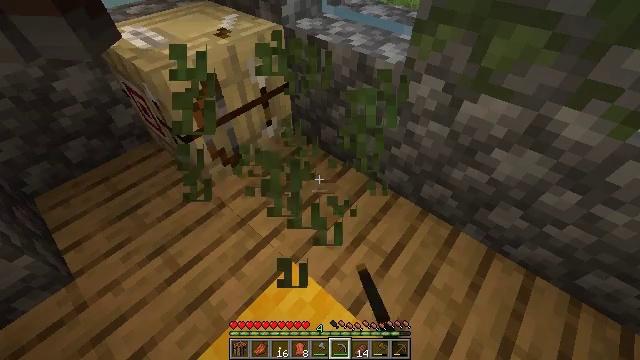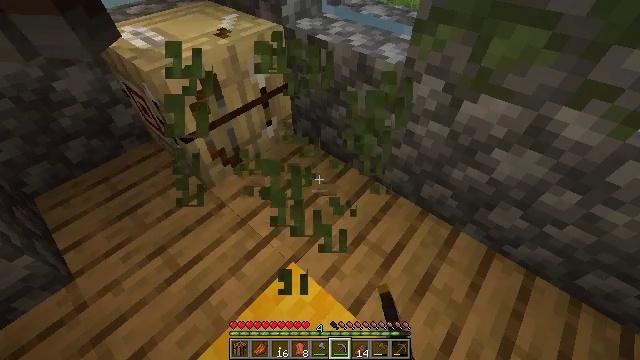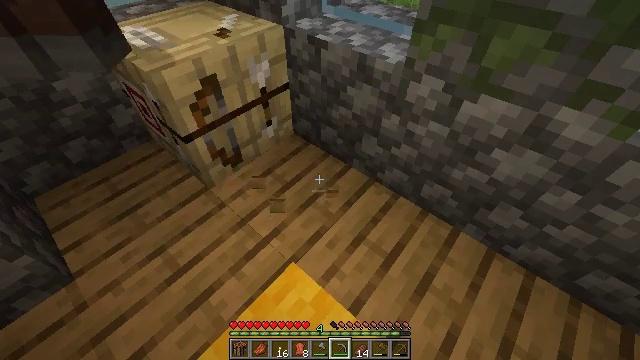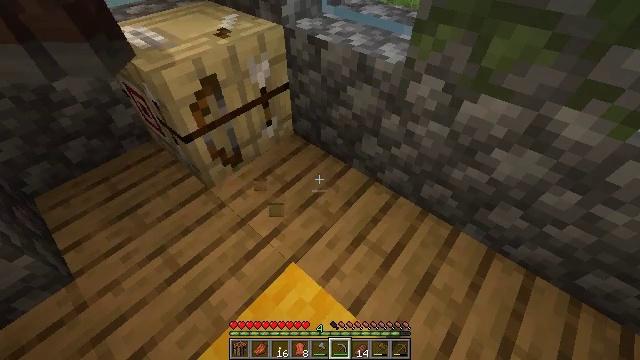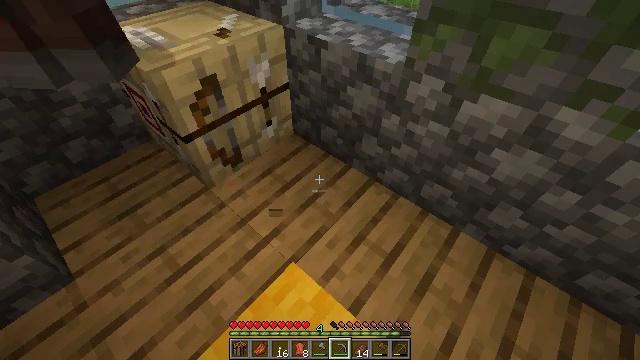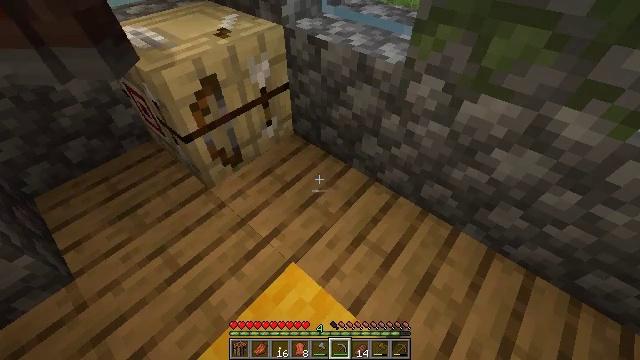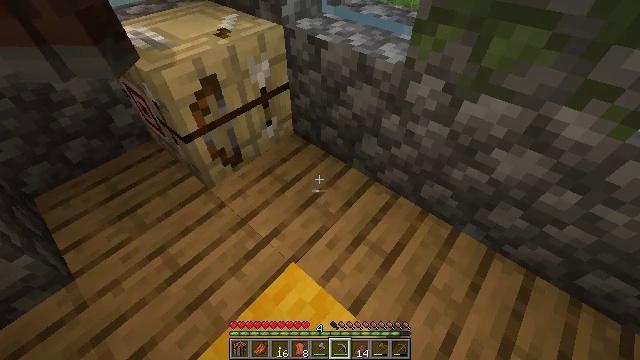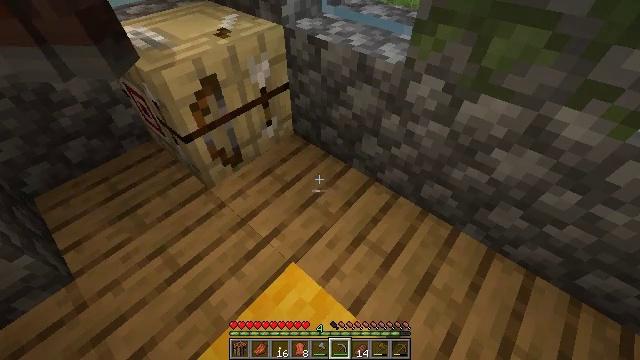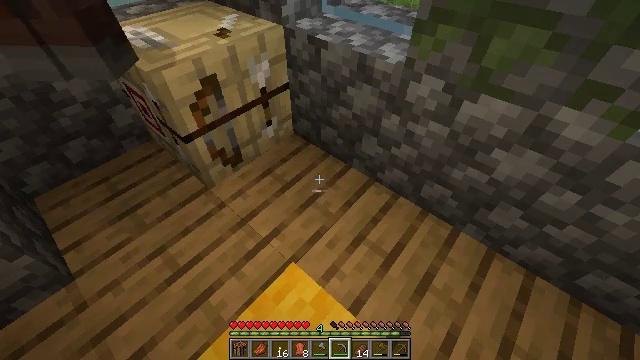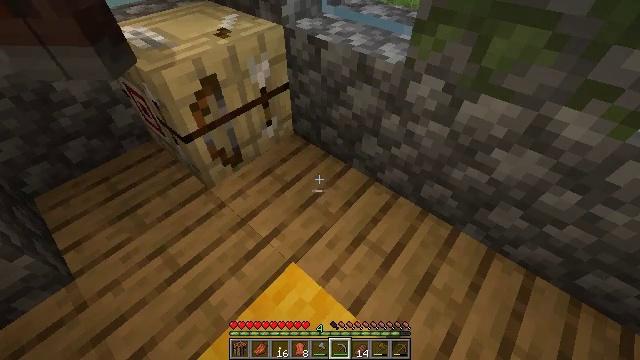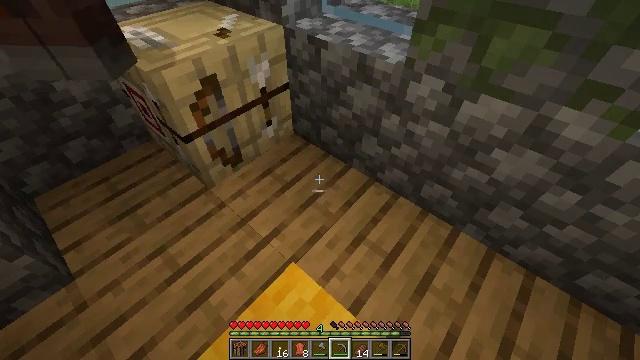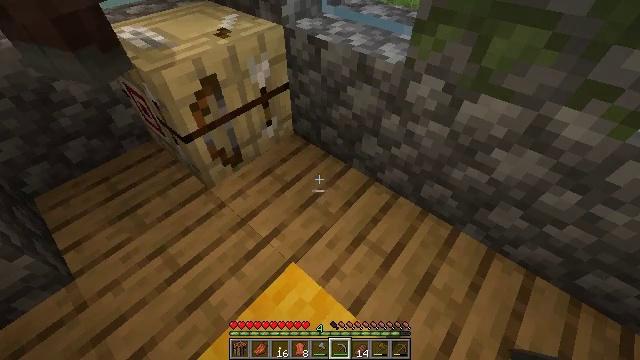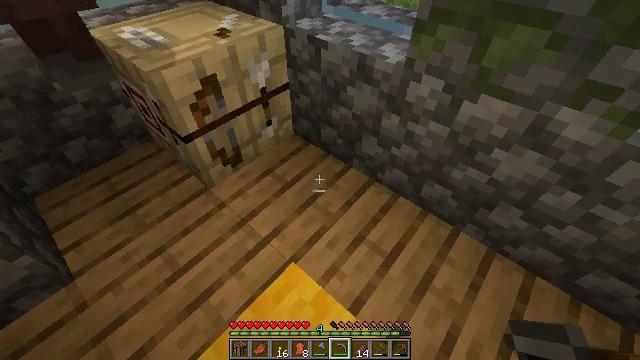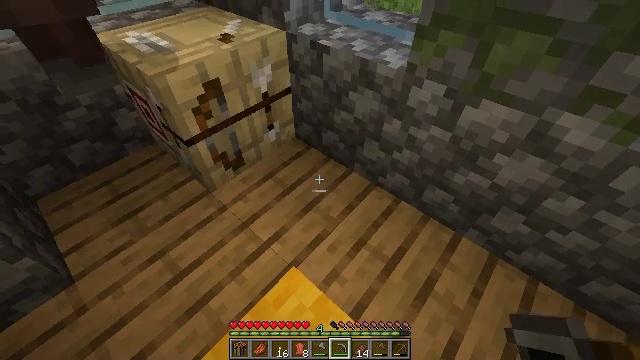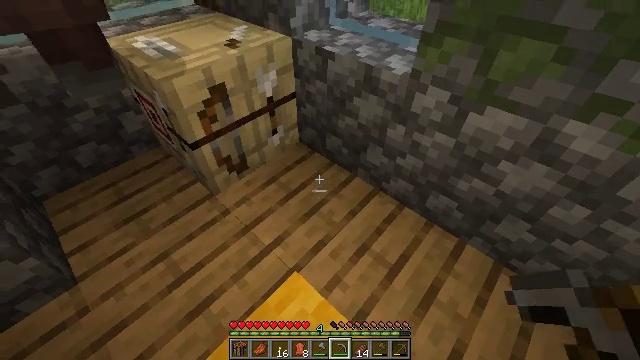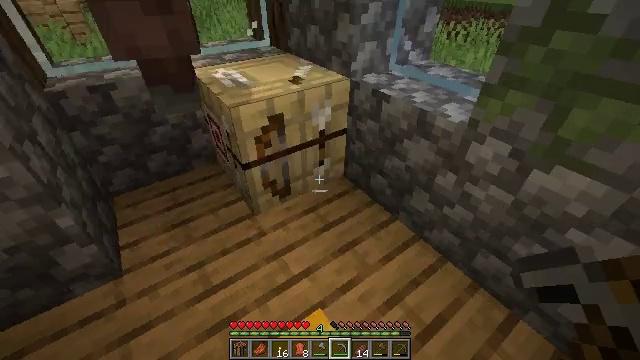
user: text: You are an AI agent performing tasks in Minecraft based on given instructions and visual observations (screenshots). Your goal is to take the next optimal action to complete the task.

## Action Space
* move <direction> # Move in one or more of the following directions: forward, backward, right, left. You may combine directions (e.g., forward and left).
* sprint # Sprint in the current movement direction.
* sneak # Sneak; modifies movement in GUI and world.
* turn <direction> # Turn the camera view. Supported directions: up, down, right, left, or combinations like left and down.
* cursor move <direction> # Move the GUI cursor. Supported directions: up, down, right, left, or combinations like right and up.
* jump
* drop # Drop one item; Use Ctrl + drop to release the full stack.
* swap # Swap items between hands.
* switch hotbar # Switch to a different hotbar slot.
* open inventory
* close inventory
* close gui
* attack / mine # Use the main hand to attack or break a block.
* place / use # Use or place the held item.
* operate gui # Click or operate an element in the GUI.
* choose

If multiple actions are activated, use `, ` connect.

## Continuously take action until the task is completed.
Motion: motion action
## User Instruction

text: Break and collect the fletching table.
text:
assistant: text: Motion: no_op
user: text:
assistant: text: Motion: no_op
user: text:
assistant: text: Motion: no_op
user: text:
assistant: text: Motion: no_op
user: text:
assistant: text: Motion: no_op
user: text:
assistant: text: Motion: no_op
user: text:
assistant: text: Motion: no_op
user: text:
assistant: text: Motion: no_op
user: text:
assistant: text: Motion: no_op
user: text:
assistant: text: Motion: no_op
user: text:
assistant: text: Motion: no_op
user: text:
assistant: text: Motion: no_op
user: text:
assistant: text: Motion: no_op
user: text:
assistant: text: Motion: turn left and up
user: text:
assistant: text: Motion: turn left and up
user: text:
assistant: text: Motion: turn left and up
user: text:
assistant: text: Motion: turn left and up
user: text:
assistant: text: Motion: turn left and up
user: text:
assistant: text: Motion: turn up
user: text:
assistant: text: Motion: no_op
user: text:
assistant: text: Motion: turn left and up
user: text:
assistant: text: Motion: turn up
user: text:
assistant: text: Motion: turn up
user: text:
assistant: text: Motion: no_op
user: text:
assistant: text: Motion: no_op
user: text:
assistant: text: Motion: use / place
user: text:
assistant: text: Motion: use / place
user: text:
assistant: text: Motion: use / place
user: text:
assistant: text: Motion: use / place
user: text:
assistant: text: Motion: no_op